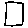
Label: square